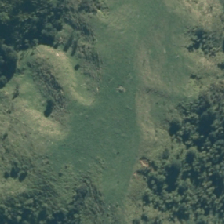
Land cover: manuka_kanuka